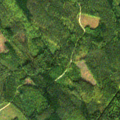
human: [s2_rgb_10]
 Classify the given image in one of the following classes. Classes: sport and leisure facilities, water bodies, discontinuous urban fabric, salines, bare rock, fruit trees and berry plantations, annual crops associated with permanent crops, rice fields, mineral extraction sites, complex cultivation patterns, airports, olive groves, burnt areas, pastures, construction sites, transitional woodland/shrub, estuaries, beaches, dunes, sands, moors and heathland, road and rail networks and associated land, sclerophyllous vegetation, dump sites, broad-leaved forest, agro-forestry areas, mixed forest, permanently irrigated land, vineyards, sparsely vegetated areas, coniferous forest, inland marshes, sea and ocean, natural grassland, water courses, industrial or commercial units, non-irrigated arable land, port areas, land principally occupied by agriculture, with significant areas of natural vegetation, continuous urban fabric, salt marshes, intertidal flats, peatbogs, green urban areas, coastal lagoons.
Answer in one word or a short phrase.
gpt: coniferous forest, mixed forest, transitional woodland/shrub